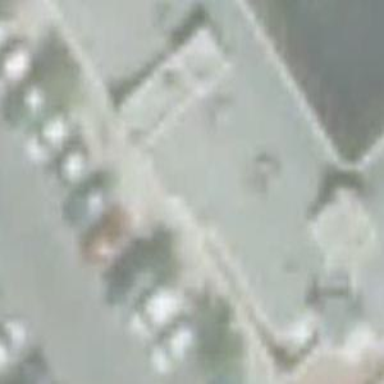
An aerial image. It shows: Beauty shop.